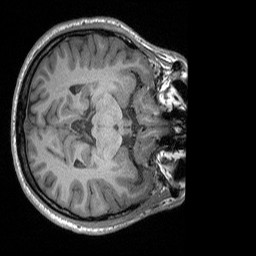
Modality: T1w
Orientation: axial
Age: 36
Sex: male
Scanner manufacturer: siemens
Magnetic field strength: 3 T
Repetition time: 1.9 s
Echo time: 0.00252 s